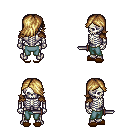
a pixel art fantasy rpg character, male body template, skeleton, leather shoulder armor, teal pants, blonde swoop hairstyle, brown slippers, dagger, four views (front, back, left, right), 2x2 character sprite sheet, small pixel art, hard edges, no anti-aliasing